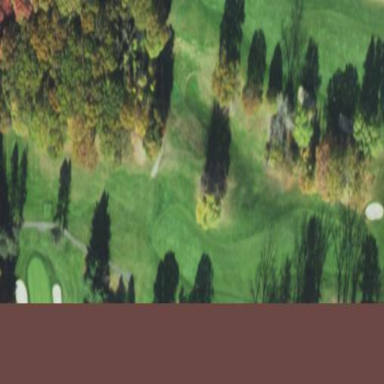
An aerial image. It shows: Golf pitch for leisure land.